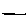
Label: line